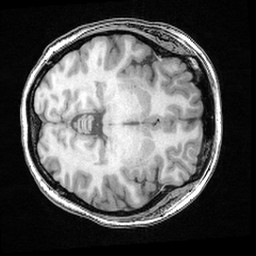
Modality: T1w
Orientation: axial
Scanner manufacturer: ge
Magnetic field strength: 3 T
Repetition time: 0.008572 s
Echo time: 0.003384 s